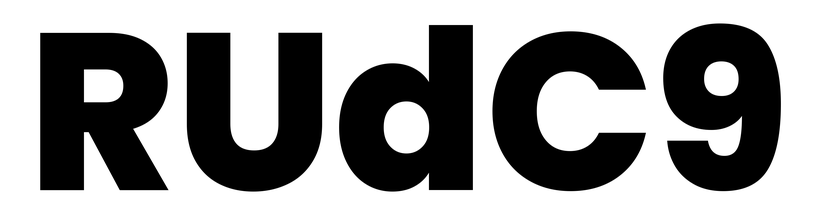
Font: Poppins-ExtraBold